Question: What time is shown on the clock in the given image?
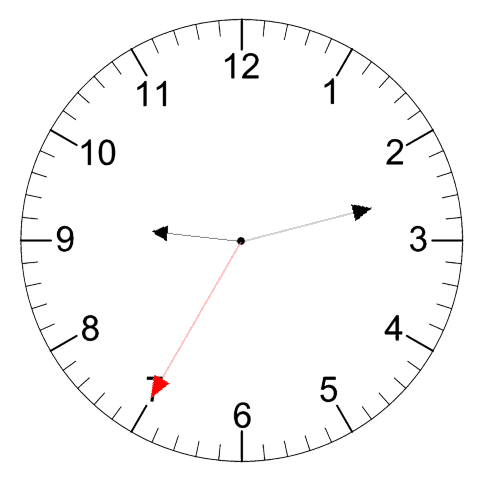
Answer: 09:12:35